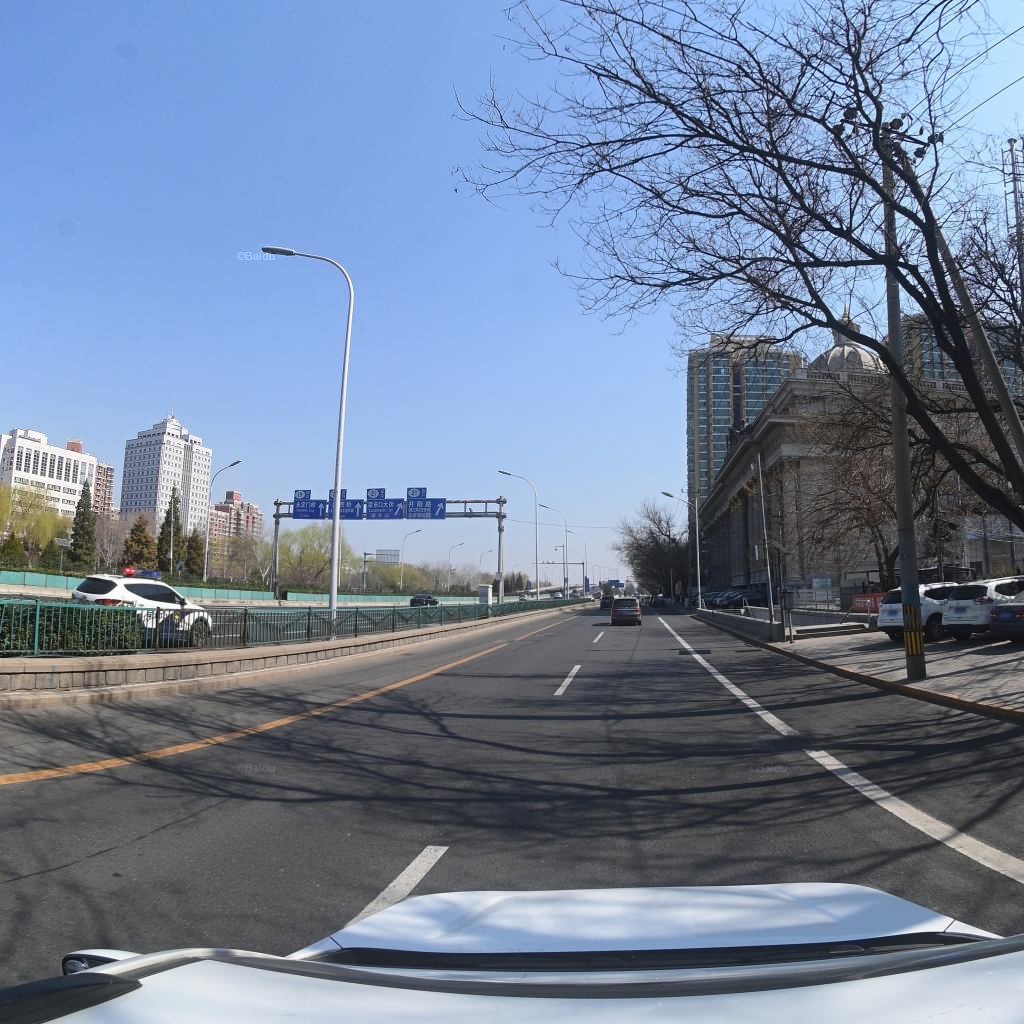
Region: Fengtai
Road damage annotations: longitudinal patch